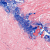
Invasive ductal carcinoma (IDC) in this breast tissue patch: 0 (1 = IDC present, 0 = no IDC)